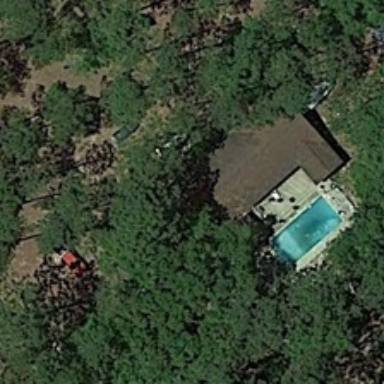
Two roads pass through the green, trees are on both sides of them .